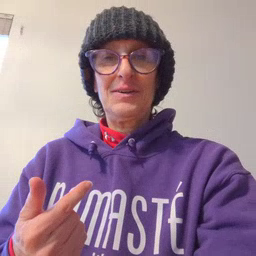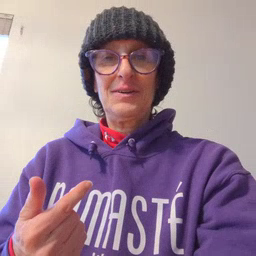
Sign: dog